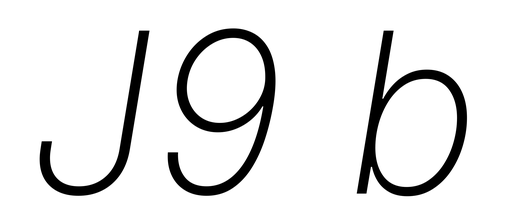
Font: Inter-Italic_ExtraLight_Italic